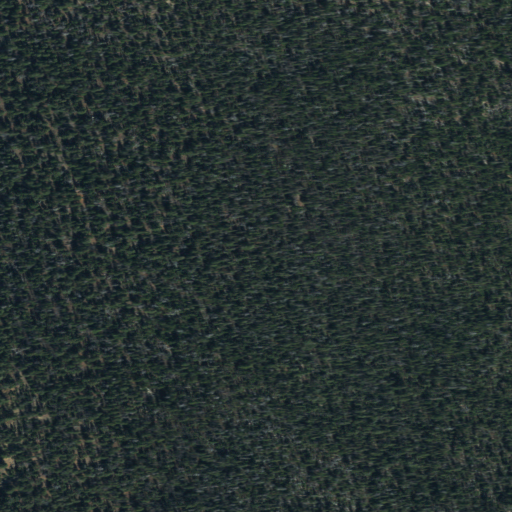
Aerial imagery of ridge(s) in Montana named Pigeon Creek Ridge containing only evergreen forest